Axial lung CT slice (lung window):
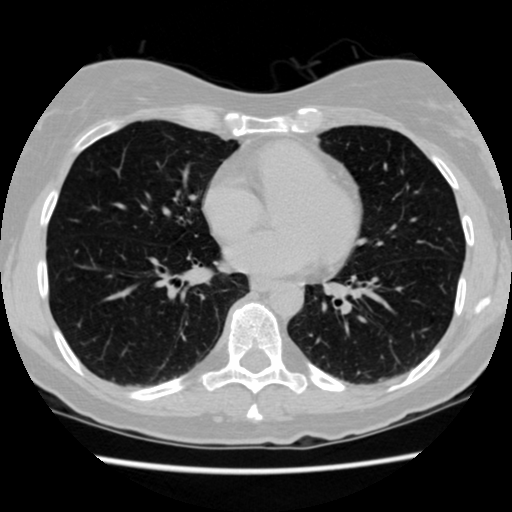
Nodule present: no